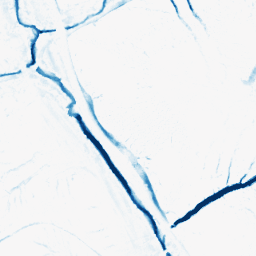
Category: morphological
Decomposition family: morphological
Decomposition parameters: operation: closing
size: 5
Upsampling method: sinc_hamming
Upsampling parameters: scale: 2
kernel_size: 4
Upsampling scale: 2